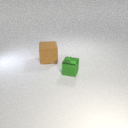
large brown rubber cube to the left of small green metal cube